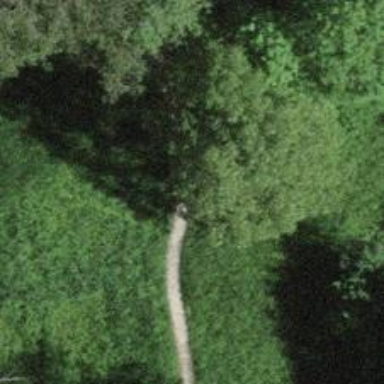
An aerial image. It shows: Unpaved path.